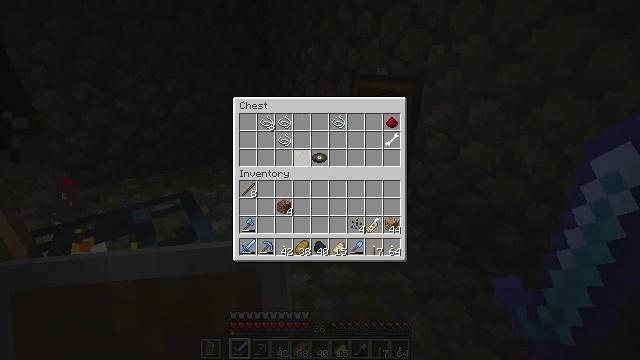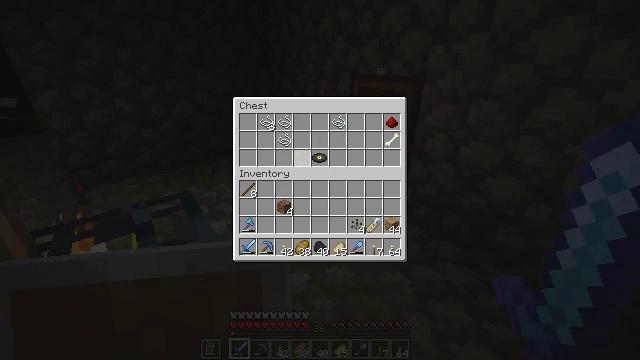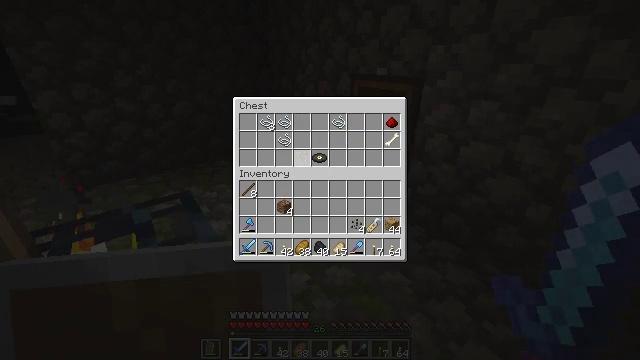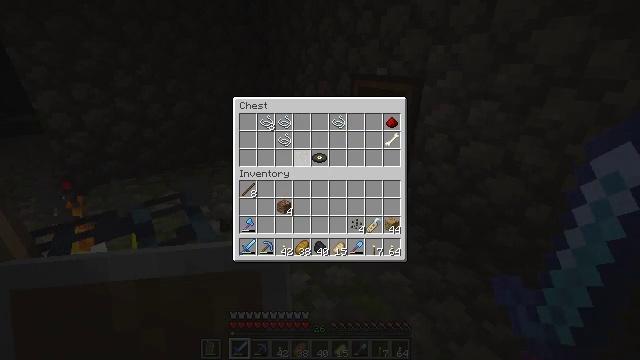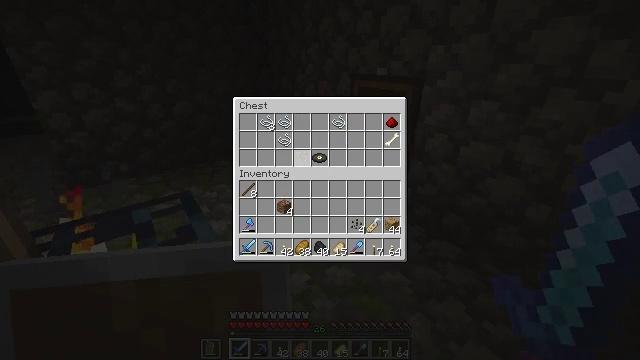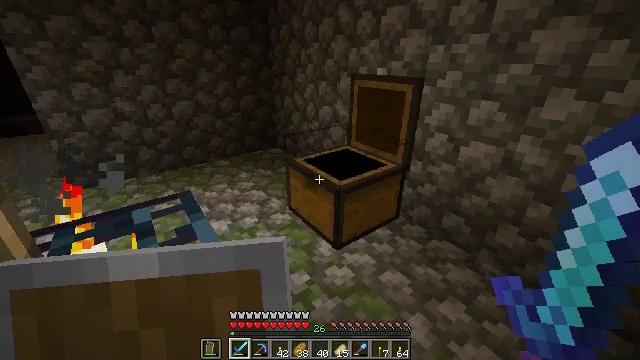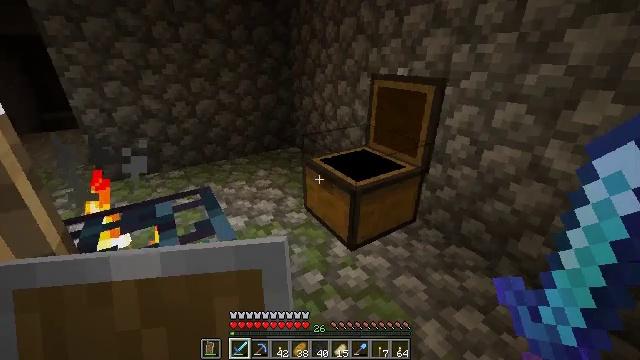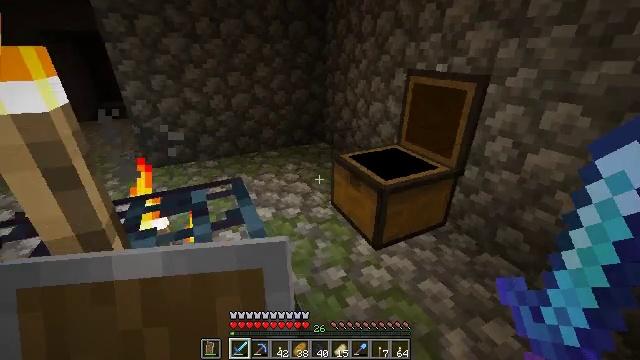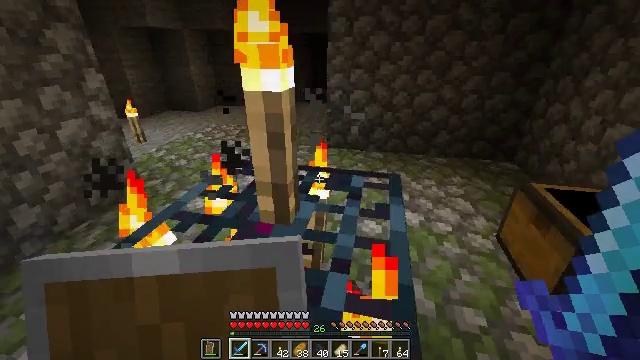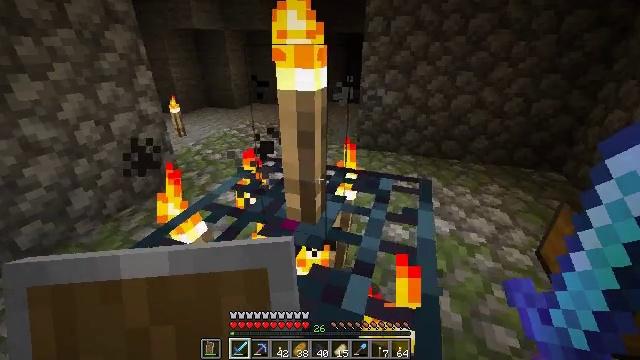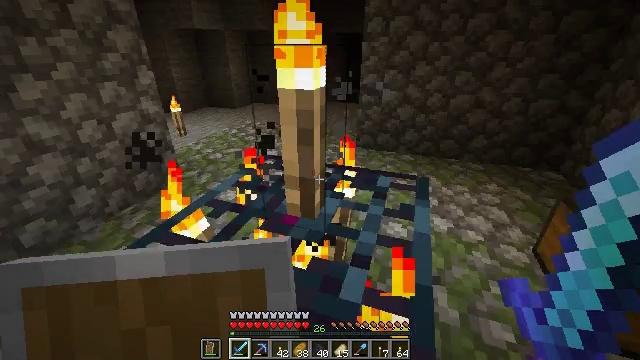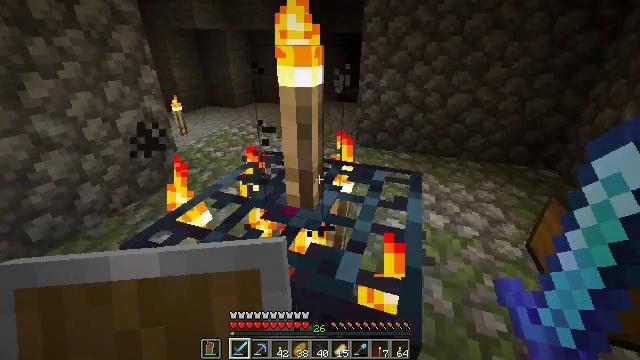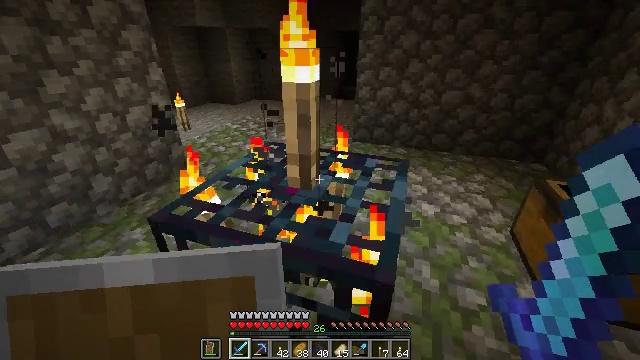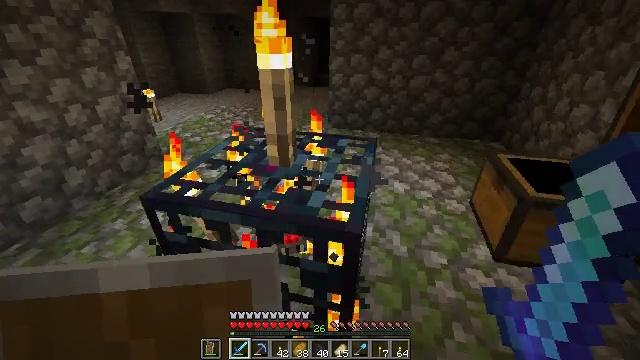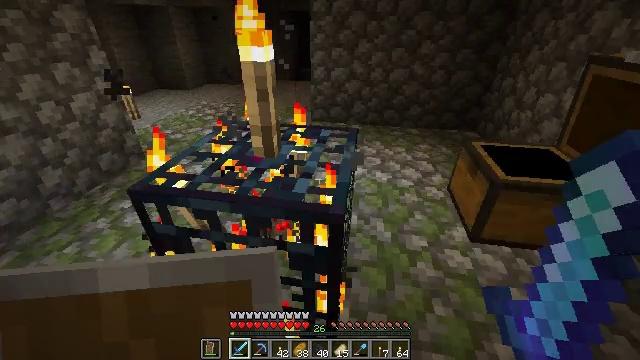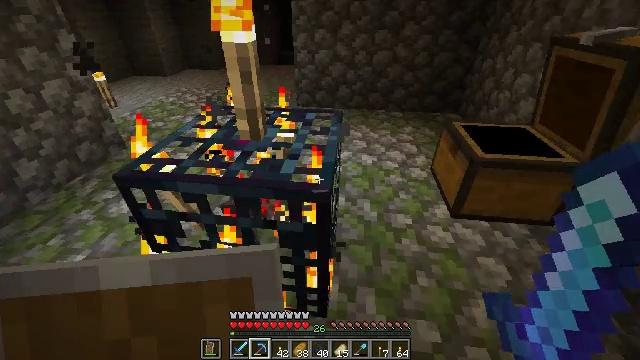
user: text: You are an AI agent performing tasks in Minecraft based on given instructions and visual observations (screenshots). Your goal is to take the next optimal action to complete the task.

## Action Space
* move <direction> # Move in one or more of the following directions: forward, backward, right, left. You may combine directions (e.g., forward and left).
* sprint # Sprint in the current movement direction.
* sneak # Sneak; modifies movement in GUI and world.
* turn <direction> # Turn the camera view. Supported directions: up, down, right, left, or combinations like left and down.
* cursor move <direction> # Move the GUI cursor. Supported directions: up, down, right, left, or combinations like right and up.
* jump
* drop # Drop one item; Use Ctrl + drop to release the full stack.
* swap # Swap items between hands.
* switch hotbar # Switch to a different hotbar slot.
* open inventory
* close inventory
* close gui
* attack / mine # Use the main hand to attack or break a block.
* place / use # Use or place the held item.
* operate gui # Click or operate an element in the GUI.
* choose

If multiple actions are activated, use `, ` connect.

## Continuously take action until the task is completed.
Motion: motion action
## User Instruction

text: Destroy the dangerous spawner.
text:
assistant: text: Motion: sneak
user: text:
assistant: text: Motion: sneak
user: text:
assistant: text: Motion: sneak
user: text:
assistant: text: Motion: no_op
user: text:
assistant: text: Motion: no_op
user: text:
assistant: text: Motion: turn left, close gui
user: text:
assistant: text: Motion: turn left
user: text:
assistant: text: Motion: turn left
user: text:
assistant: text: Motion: turn left
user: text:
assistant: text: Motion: move back
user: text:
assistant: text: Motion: move back
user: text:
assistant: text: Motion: move back
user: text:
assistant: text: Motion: turn right and down
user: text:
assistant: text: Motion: turn right and down
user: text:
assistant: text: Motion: turn right and down, switch to hotbar 2
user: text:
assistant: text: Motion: turn right and down, switch to hotbar 2
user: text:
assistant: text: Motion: switch to hotbar 2
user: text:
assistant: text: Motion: no_op
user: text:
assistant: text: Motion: attack / mine
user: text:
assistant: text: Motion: attack / mine
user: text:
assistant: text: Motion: turn left, attack / mine
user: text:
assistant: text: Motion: turn left, attack / mine
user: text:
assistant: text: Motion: attack / mine
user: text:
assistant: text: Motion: attack / mine
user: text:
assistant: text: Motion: attack / mine
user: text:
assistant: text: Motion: attack / mine
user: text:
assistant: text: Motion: attack / mine
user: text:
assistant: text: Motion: attack / mine
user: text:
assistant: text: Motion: attack / mine
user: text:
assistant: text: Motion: attack / mine